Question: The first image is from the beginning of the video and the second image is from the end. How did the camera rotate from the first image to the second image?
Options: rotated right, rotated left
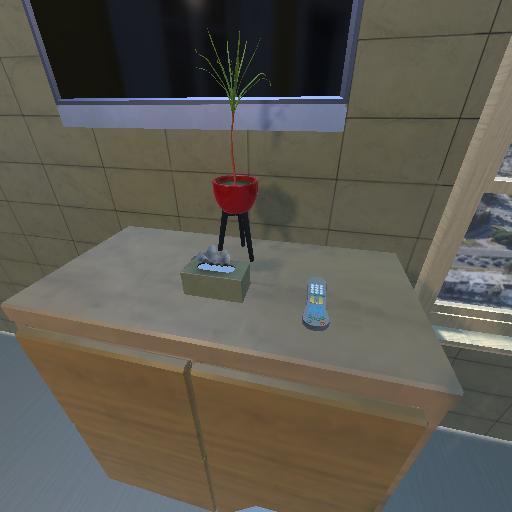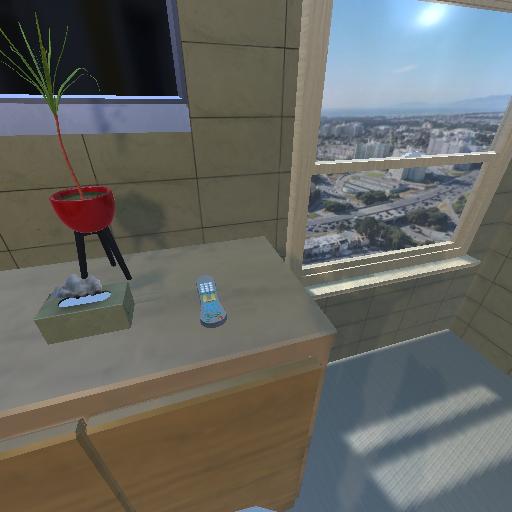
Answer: rotated right